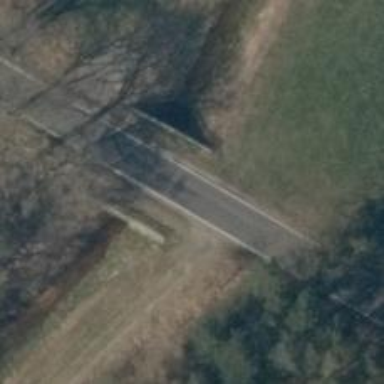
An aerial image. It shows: Asphalt road on secondary bridge.